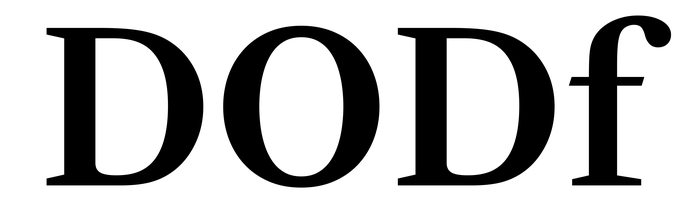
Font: LibreCaslonText_SemiBold